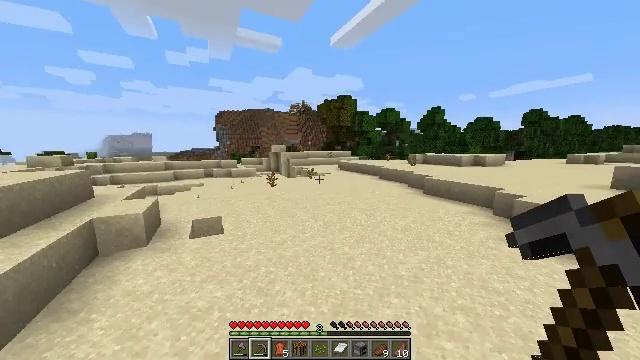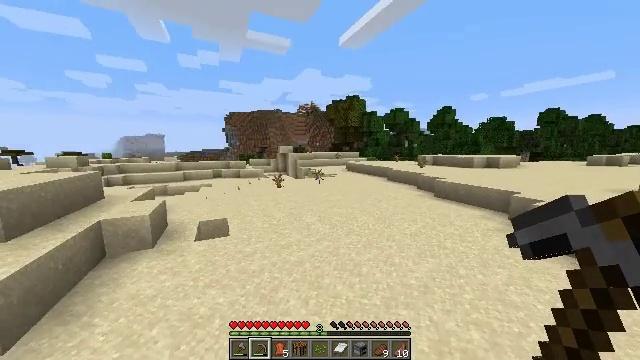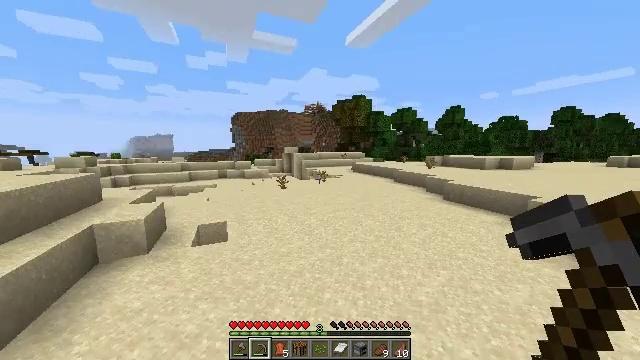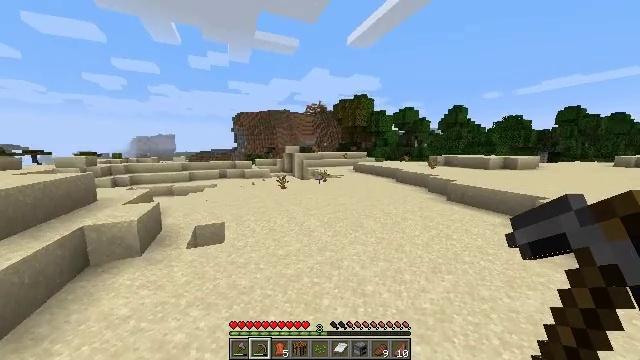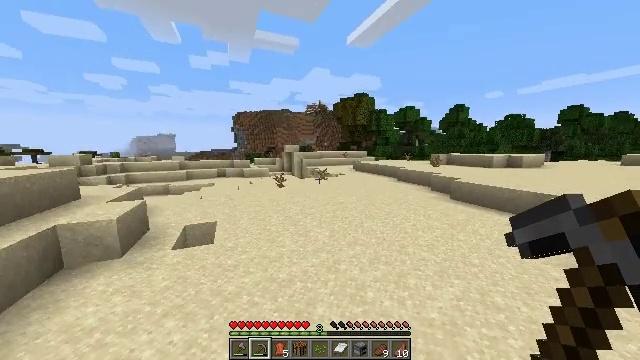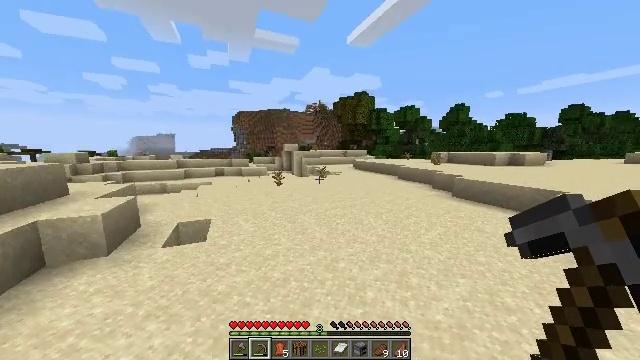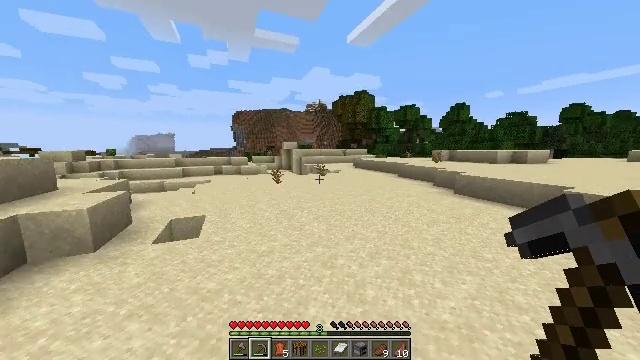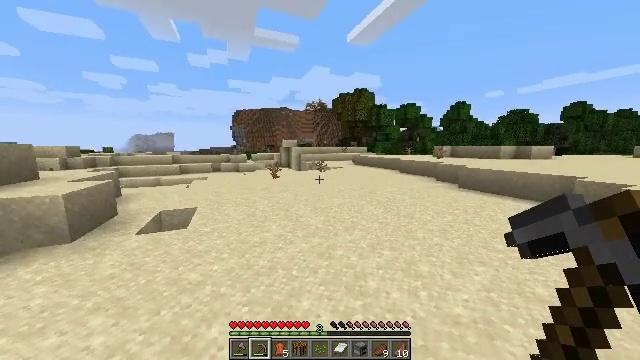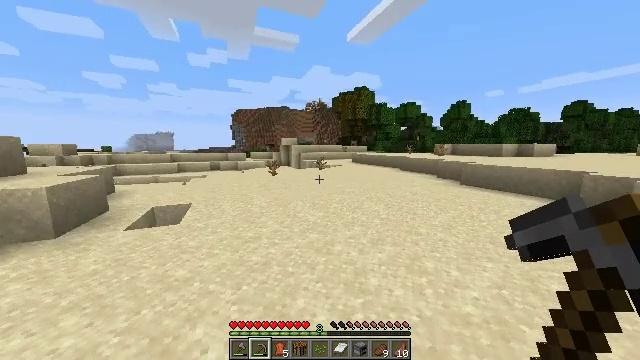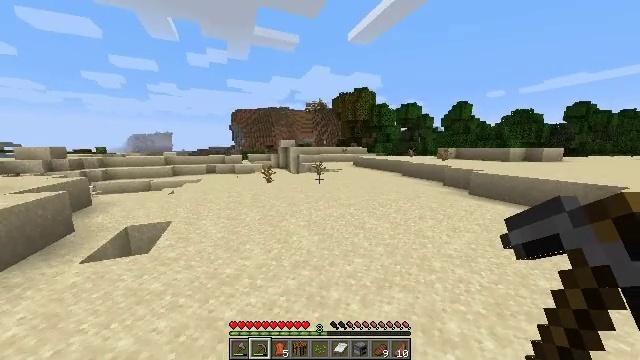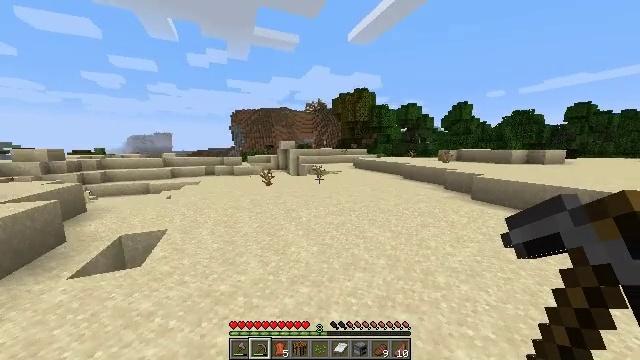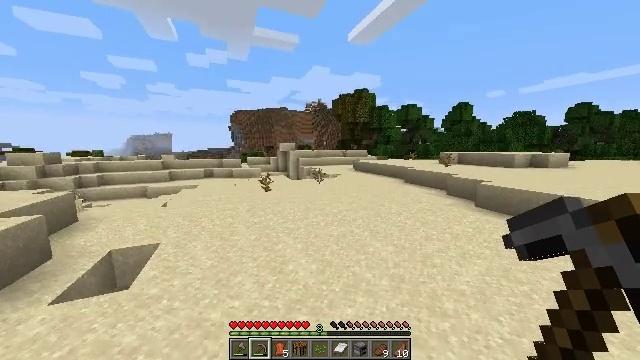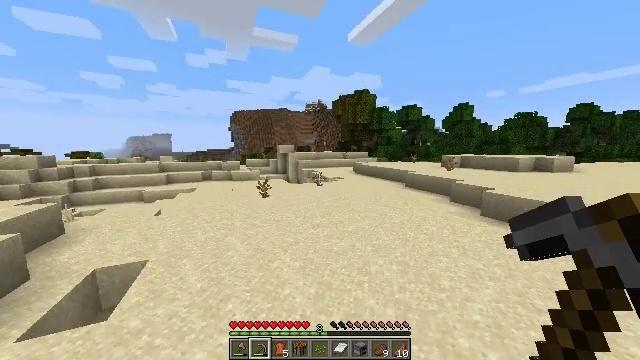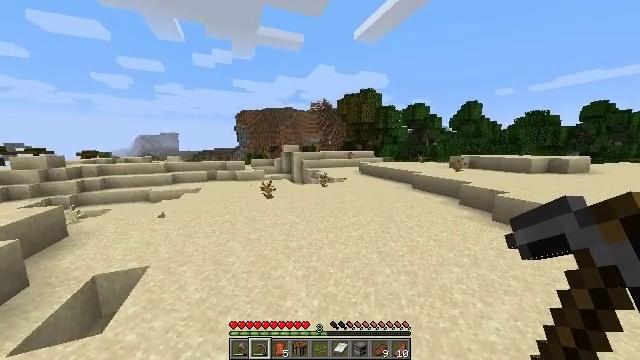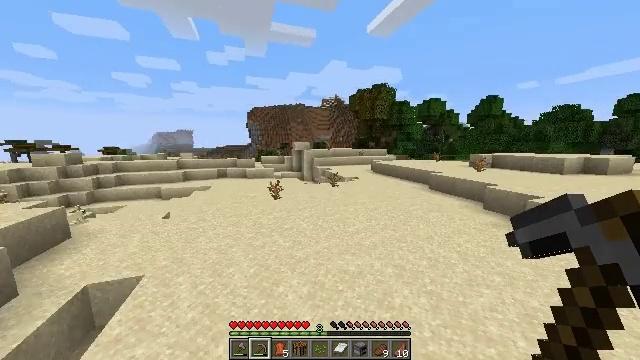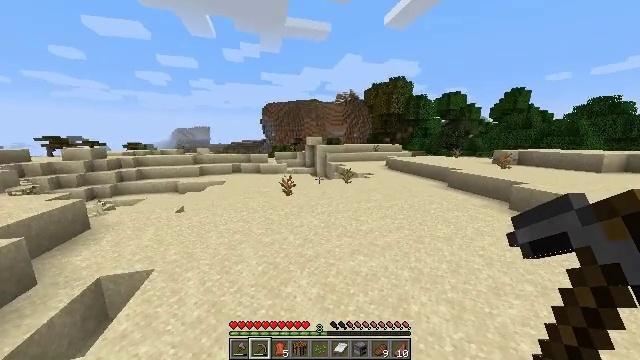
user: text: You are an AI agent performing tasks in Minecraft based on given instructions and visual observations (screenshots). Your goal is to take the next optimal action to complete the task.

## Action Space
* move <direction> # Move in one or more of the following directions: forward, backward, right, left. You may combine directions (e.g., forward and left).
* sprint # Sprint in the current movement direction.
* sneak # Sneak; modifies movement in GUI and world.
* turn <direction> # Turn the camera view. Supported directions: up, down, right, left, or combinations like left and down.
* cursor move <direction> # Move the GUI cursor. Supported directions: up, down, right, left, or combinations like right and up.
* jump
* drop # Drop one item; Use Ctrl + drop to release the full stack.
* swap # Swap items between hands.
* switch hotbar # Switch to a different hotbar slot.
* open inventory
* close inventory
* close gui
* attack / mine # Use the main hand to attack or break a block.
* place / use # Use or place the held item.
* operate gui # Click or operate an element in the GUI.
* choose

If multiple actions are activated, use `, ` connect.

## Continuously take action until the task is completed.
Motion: motion action
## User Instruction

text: Hunt a rabbit.
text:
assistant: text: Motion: move forward, sprint, turn left, jump
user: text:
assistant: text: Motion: move forward, sprint, turn left, jump
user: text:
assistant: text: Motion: move forward, sprint, jump
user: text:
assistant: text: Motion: move forward, sprint, jump
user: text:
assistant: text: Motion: move forward, sprint, jump
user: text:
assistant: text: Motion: move forward, sprint, jump
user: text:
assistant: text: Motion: move forward, sprint, jump
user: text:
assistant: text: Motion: move forward, sprint, jump
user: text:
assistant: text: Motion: move forward, sprint, jump
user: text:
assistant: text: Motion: move forward, sprint, jump
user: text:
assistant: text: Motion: move forward, sprint, jump
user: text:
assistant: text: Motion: move forward, sprint, jump
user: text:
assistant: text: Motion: move forward, sprint, turn left, jump
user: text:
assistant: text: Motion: move forward, sprint, turn left, jump
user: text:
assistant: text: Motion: move forward, sprint, turn left and down, jump
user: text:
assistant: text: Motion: move forward, sprint, turn left, jump
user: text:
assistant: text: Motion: move forward, sprint, turn left and down, jump
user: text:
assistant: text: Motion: move forward, sprint, turn left and down, jump
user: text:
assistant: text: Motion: move forward, sprint, turn left, jump
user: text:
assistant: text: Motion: move forward, sprint, turn left, jump
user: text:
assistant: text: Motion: move forward, sprint, turn left, jump
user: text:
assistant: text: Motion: move forward, sprint, turn left, jump
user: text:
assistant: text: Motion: move forward, sprint, turn left and down, jump
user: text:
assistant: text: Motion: move forward, sprint, turn left and down, jump
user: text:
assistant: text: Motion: move forward, sprint, turn left, jump
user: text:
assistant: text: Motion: move forward, sprint, turn left, jump
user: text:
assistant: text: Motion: move forward, sprint, turn left, jump
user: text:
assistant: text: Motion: move forward, sprint, jump
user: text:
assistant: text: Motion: move forward, sprint, jump
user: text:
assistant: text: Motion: move forward, sprint, jump